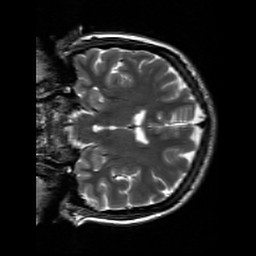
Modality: T2w
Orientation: coronal
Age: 27
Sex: female
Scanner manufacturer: siemens
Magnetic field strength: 3 T
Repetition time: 7 s
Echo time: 0.09 s